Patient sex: M
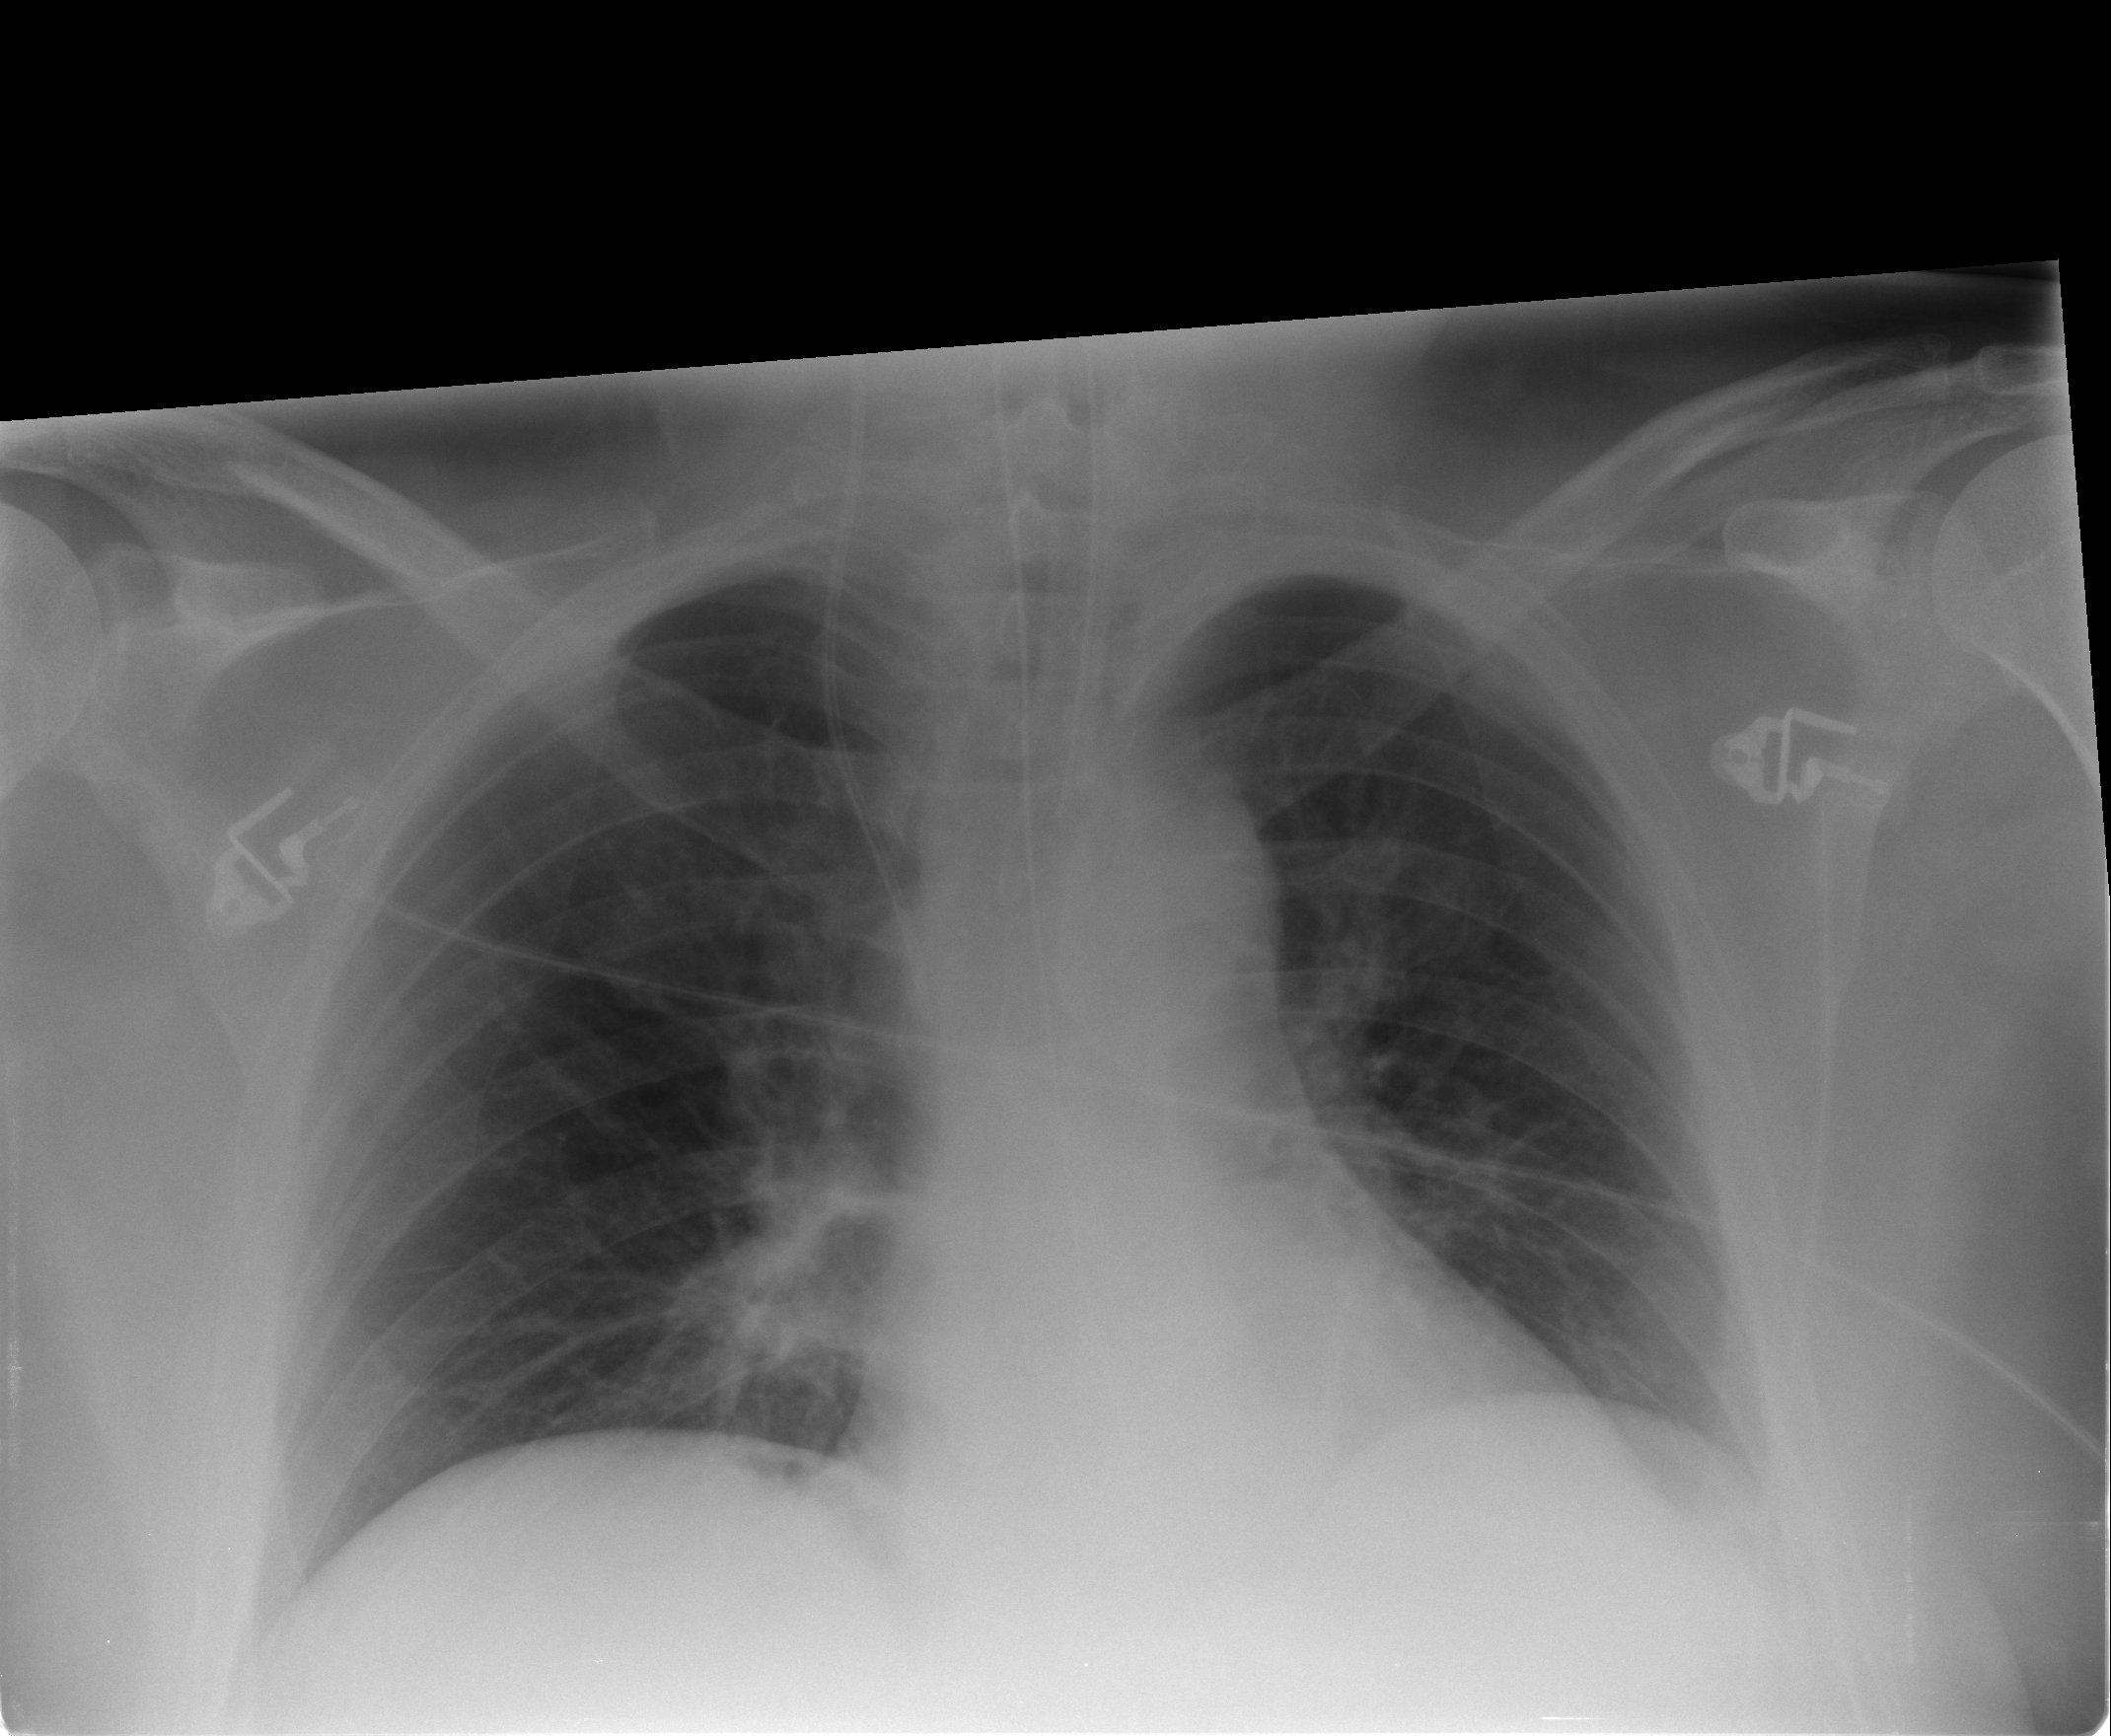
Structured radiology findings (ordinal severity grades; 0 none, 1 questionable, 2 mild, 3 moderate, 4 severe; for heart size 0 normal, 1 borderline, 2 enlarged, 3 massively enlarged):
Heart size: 0
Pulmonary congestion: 1
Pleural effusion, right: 0
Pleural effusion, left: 0
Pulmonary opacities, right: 0
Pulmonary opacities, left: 0
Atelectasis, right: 1
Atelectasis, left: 1